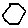
Label: hexagon